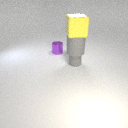
large gray rubber cylinder below large yellow rubber cube